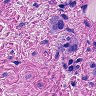
Metastatic tissue present: yes